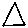
Label: triangle